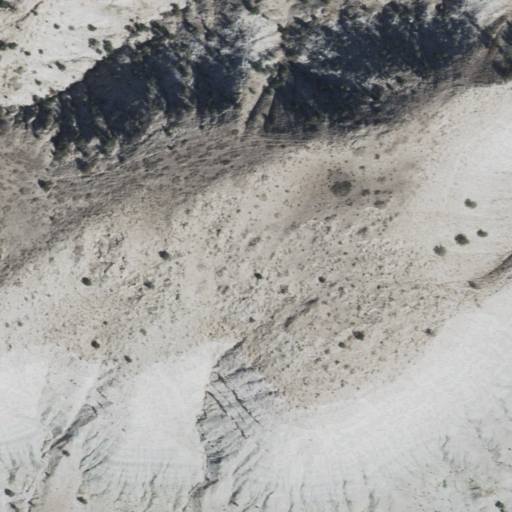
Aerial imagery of cliff(s) in Arizona named White Point containing shrub, barren land, grassland, and evergreen forest